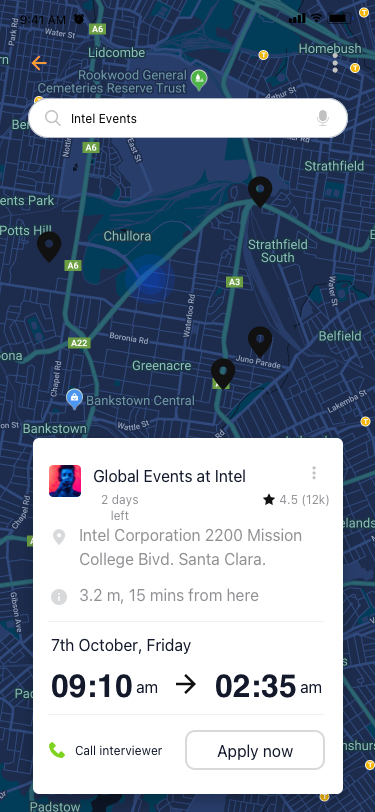
Text in this UI design:
UI Text/Heading/H4/Hightlight
Apply now
Global Events at Intel
2 days left
4.5 (12k)
Intel Corporation 2200 Mission
Call interviewer
College Bivd. Santa Clara.
3.2 m, 15 mins from here
am
am
7th October, Friday
09:10
02:35
Intel Events
9:41 AM
UI Text/Heading/H4/Hightlight